Brain MRI, t2w sequence, axial 2D slice.
Patient: age 50, sex M, weight 95 kg, height 1.95 m
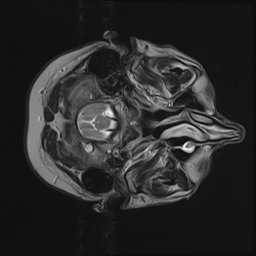